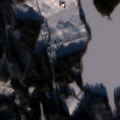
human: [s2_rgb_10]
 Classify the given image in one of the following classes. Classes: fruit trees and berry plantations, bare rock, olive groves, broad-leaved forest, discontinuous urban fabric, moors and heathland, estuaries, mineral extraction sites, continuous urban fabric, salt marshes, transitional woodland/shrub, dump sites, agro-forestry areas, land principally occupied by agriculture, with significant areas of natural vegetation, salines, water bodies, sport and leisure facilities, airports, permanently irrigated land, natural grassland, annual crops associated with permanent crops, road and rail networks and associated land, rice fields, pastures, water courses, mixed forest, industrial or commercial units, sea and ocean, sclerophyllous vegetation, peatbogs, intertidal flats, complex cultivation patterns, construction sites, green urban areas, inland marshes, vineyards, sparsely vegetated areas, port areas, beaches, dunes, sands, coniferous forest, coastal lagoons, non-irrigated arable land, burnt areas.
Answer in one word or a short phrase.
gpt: non-irrigated arable land, land principally occupied by agriculture, with significant areas of natural vegetation, coniferous forest, mixed forest, transitional woodland/shrub, water bodies